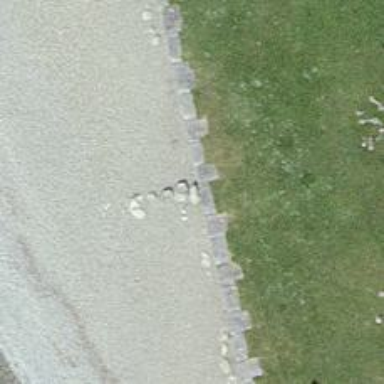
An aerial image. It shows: Groyne structure.